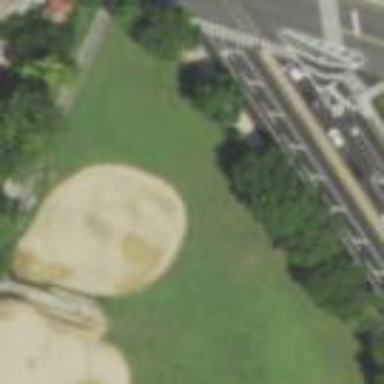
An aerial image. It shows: Baseball pitch for leisure land.